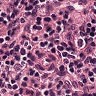
Metastatic tissue present: no